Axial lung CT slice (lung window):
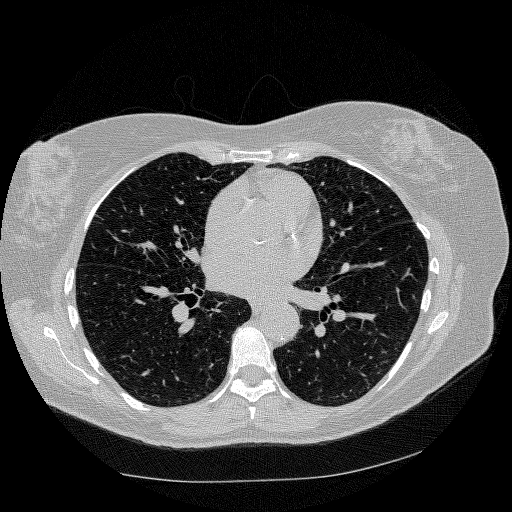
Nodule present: no